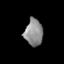
Tissue: skin
Cell type: Epithelial cells
Senescence score: 0.2227
Nuclear area (px): 479
Mean DAPI intensity: 138.971